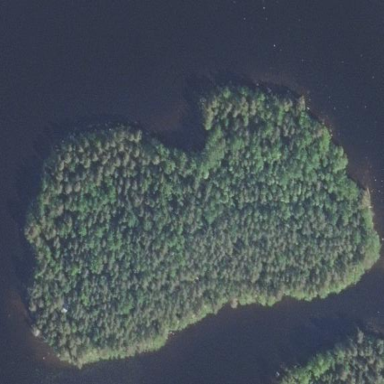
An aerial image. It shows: Island covered with woodland.